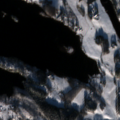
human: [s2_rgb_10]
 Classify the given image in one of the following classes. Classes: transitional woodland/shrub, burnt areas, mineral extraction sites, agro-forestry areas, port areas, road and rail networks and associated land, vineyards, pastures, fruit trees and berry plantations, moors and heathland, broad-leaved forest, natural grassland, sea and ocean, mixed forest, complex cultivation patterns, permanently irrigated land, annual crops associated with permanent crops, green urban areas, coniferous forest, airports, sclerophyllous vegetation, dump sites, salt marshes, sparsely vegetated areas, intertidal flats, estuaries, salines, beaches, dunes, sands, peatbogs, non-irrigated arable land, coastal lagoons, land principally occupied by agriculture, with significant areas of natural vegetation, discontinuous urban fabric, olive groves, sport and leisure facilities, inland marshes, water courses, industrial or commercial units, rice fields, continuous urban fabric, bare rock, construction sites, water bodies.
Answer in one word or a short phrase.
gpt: land principally occupied by agriculture, with significant areas of natural vegetation, mixed forest, water bodies